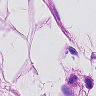
Metastatic tissue present: no